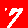
Digit: 7